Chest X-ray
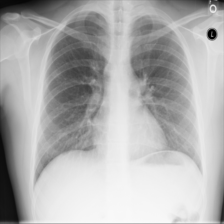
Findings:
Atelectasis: negative
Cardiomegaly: negative
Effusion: negative
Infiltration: negative
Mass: negative
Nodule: negative
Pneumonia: negative
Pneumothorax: negative
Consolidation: negative
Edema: negative
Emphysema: negative
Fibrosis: negative
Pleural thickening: negative
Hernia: negative